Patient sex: M
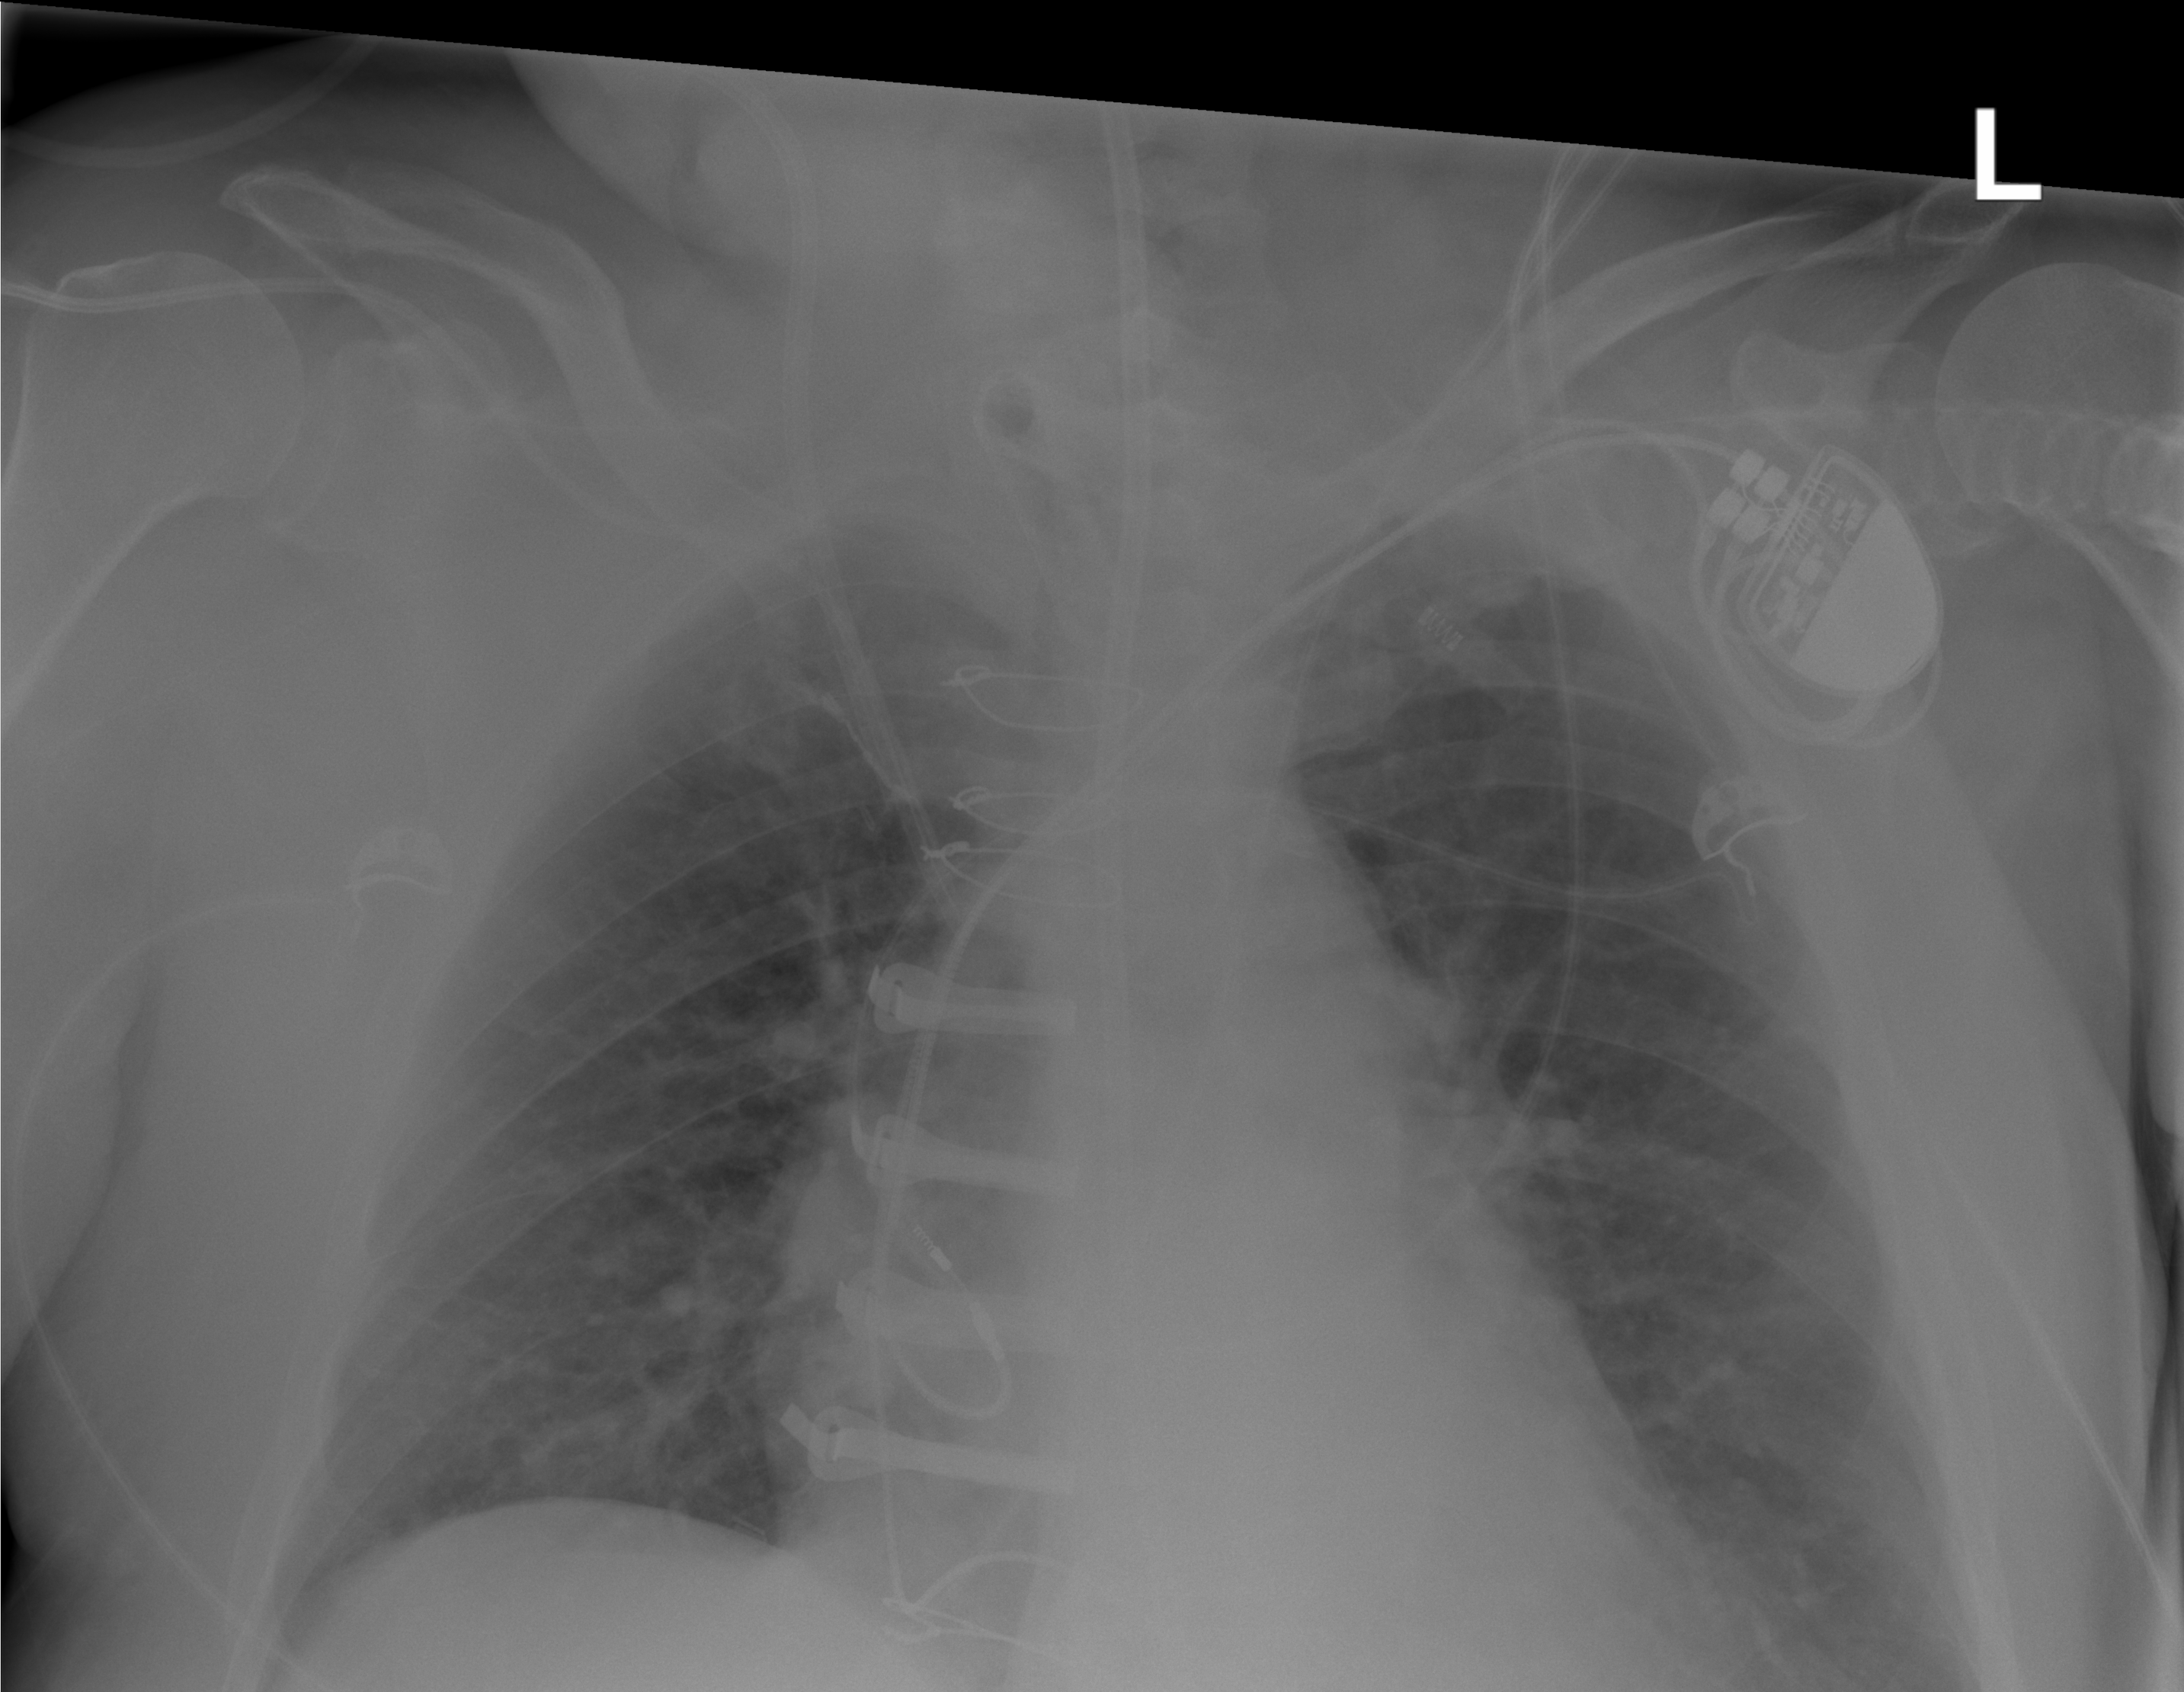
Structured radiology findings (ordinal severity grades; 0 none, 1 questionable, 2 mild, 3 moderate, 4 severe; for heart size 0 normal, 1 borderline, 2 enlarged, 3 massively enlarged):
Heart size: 0
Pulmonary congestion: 1
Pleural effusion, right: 0
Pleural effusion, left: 0
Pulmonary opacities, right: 0
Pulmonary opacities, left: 0
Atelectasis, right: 1
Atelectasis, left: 1